Question: We have a graph G=(V,E), lengths l(e) in Z^(+) for each e in E, a positive integer K and two nodes s,t in V.
The question is if there is a simple path in G from s to t of length at least K ?
- - -
Could you give me a hint how we could show that the problem belongs to NP?
Also, how can we reduce a problem to an other, in order to show that the latter is NP-complete?
:
So in order to show that the problem belongs to NP, do we have to draw a simple and count the sum of the lengths of the edges?
Do we say for example the following?

We see that the length of the path from the node s to the node t is equal to l((s,w))+l((w,t))=3+12=15, so there is no simple path in G from s to t of length at least K.
Or does it suffice the following?
"Given a a simple path , we can easily check if its length is at least K(by simply computing the sum of lengths of all edges in it). Thus, it is in NP."
: Also could you explain me further why we reduce the Hamiltonian path problem to this one in polynomial time by setting all edges' lengths equal to one and set K = |V| - 1 ?
: Suppose that we have a problem A and a problem B and it is known that B is NP-complete. If we want to show that A is also NP-complete, do we change the data of A in that way so that we have the same problem as the problem B and so we deduce that A is also NP-complete? Or have I understood it wrong?
: Also how can we show that if the graph is directed and acyclic then the problem can be solved in time O(|V|+|E|)?
: All edges'lengths of a Hamiltonian path are equal to 1, right? And if we have V vertices, the length of the longest path is at V-1, yes? But in our problems, the lengths of the edges aren't specific and K is also not a fixed number. So if we set all edges' lengths equal to one and set K = |V| - 1, don't we reduce our problem to the Hamiltonian path problem? Or have I understood it wrong?
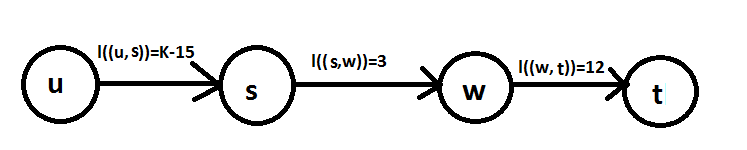
Answer: 1. To show that a problem is in NP, we need to show that it can be verified in polynomial time. Given a certificate(a simple path in this case), we can easily check that it length is at least K(by simply computing the sum of lengths of all edges in it). Thus, it is in NP.
2. Reduction from A to B means: given an instance of A, create an instance of B(to be more precise, we are interested in polynomial time reduction here) and solve it in order to solve the original problem. So how can we reduce the Hamiltonian path problem to this one in polynomial time? It is pretty straightforward: we can set all edges' lengths equal to one and set K = |V| - 1. Then we should try all pairs of vertices in the graph (s, t), s != t and if the solution for this problem returns true for at least one pair, return true. Otherwise, we should return false(checking that we have a path of length |V| - 1 in a graph where all edges have unit length is exactly the same thing as checking that a Hamiltonian path exists by its definition).